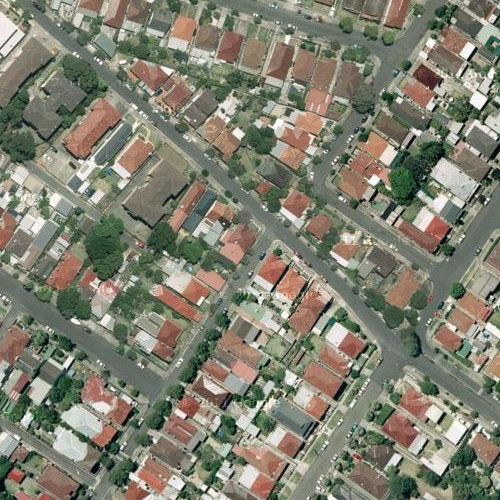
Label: sydney